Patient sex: F
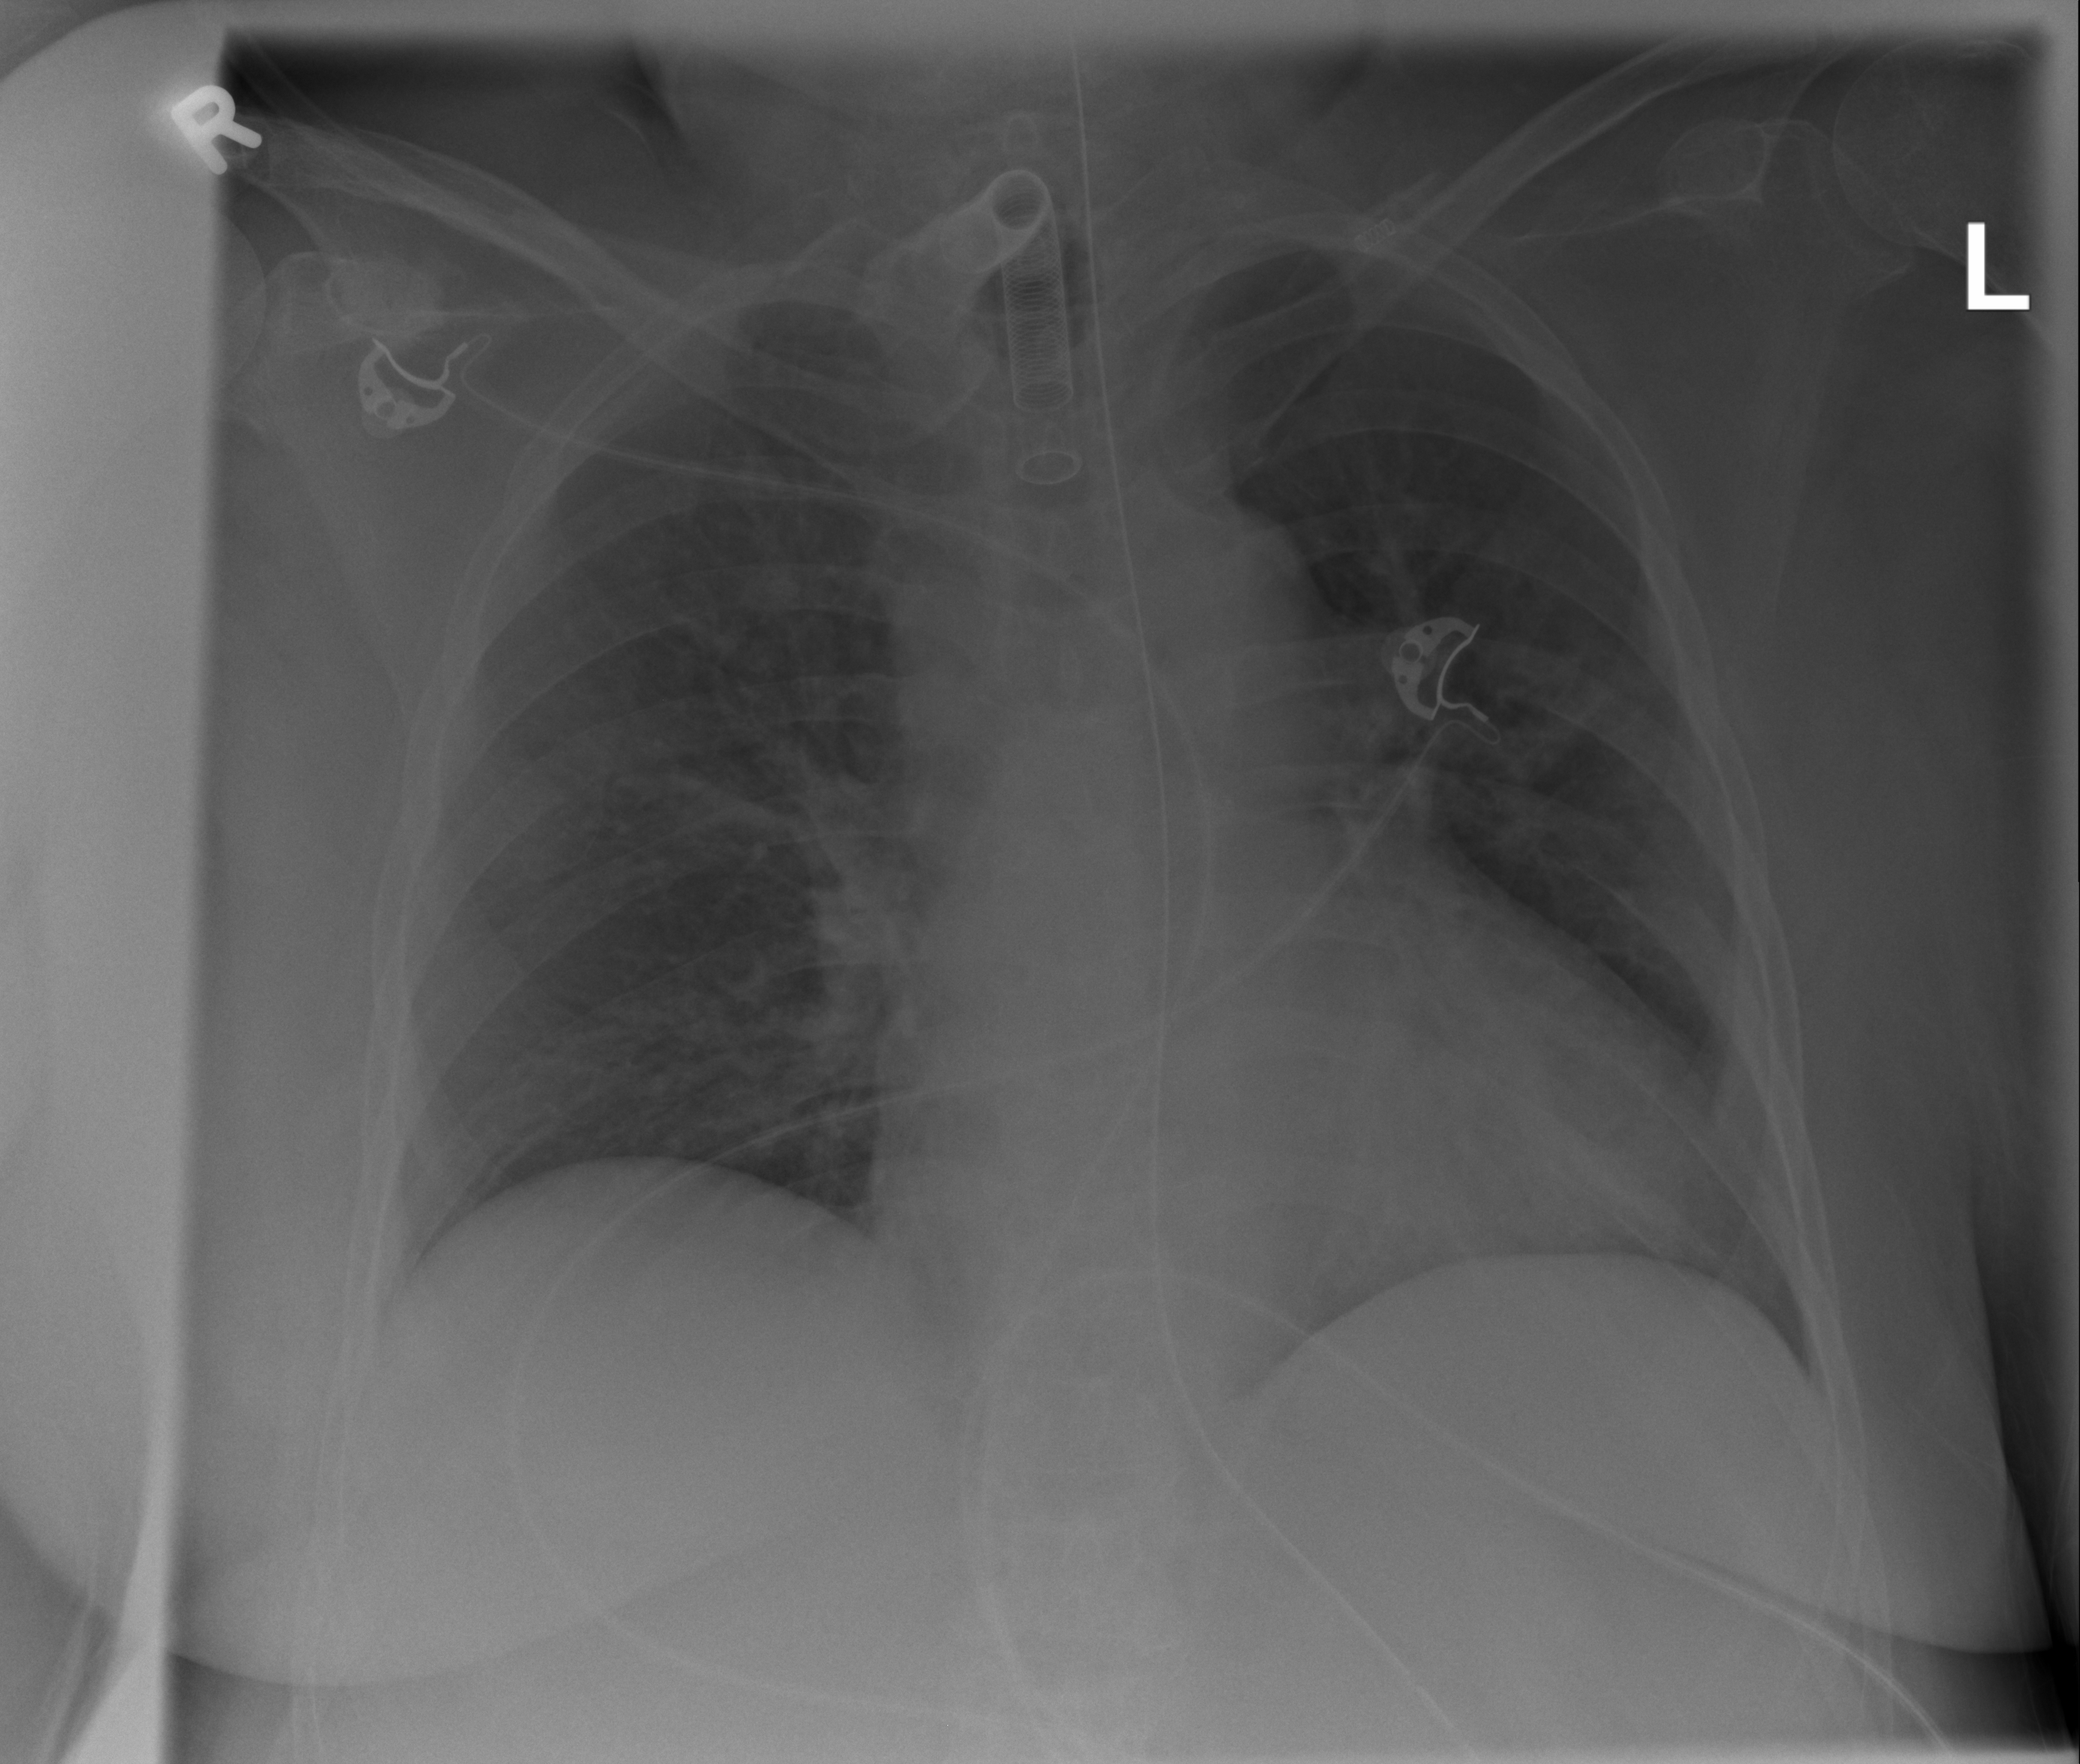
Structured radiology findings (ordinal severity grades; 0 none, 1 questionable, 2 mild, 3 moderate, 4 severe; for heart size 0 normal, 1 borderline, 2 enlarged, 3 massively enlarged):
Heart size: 2
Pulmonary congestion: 2
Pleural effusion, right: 1
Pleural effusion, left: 0
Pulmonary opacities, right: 2
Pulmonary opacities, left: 2
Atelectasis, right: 2
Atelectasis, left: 2